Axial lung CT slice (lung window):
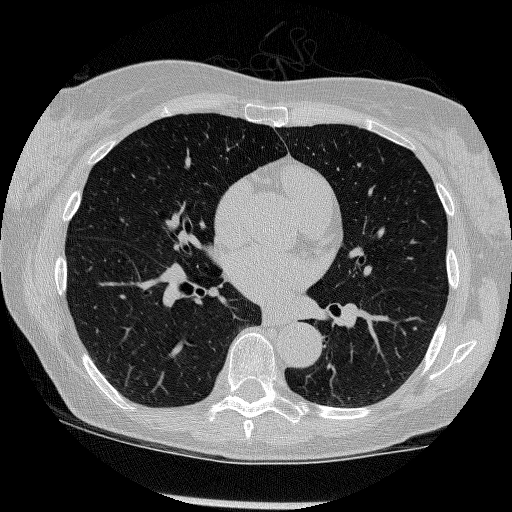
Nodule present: no